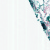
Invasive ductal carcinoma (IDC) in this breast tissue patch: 0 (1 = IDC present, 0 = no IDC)